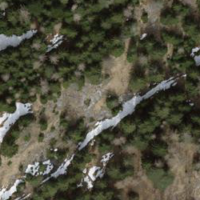
EUNIS habitat code: 44
Species observed at this site:
Cephalanthera rubra